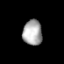
Tissue: prostate
Cell type: T cells
Senescence score: 0.3514
Nuclear area (px): 478
Mean DAPI intensity: 170.529